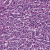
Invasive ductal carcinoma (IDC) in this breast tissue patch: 1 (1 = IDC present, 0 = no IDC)